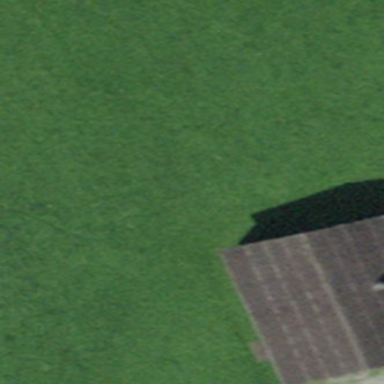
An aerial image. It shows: Rural barn.